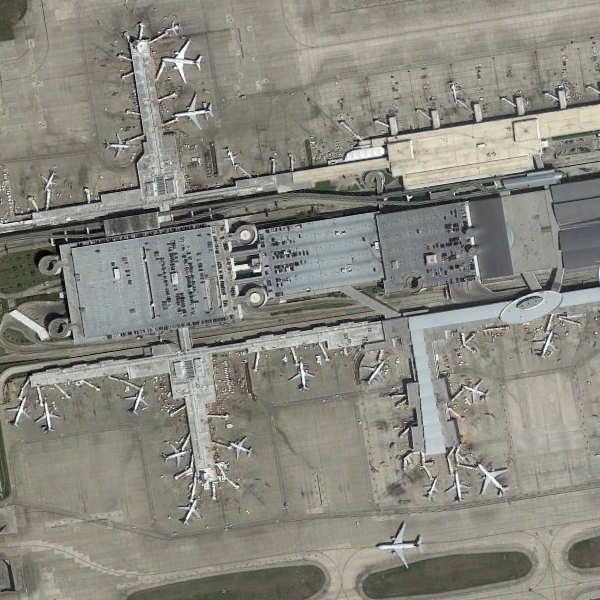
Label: Airport